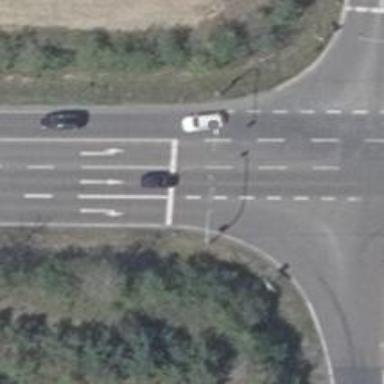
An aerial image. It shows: Road with traffic signals.